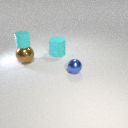
large brown metal sphere behind small blue metal sphere